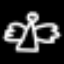
Label: angel